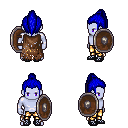
a pixel art fantasy rpg character, male body template, dark elf, purple skin, brown tattered cape, gold greaves, blue long topknot hairstyle, ghillies, shield, four views (front, back, left, right), 2x2 character sprite sheet, small pixel art, hard edges, no anti-aliasing